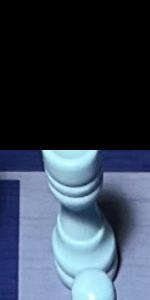
Label: Rook_White